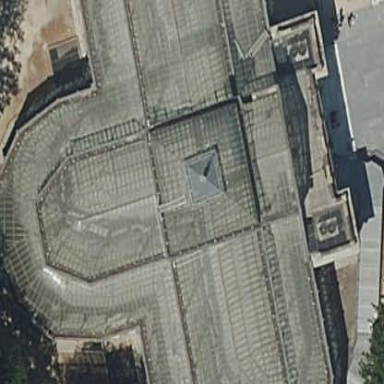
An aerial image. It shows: Building with pyramidal glass roof.